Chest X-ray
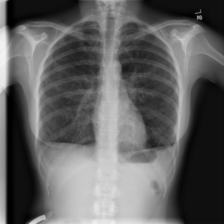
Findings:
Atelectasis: negative
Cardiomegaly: negative
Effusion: negative
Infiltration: negative
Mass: negative
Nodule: negative
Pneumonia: negative
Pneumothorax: positive
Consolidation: negative
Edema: negative
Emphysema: negative
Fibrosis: negative
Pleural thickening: negative
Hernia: negative